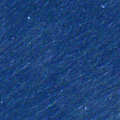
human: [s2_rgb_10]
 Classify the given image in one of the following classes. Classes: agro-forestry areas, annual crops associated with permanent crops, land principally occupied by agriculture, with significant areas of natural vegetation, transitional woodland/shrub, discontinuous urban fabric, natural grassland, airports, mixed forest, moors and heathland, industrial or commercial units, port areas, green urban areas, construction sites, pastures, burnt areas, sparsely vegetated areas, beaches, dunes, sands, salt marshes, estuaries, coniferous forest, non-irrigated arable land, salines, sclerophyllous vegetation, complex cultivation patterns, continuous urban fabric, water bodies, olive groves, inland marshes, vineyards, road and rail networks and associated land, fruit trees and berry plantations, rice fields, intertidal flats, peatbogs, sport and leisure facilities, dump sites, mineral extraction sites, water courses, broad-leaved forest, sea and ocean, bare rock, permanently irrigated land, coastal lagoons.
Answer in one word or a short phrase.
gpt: sea and ocean